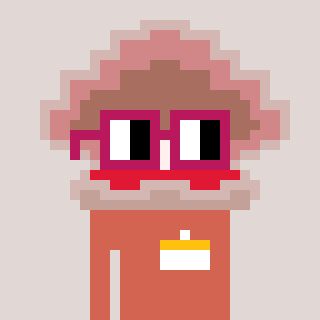
a pixel art character with square dark red glasses, a oyster-shaped head and a peachy-colored body on a warm background